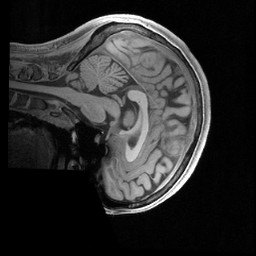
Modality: T1w
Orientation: sagittal
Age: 21
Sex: female
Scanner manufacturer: siemens
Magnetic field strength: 3 T
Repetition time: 2.4 s
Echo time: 0.00224 s